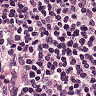
Metastatic tissue present: no